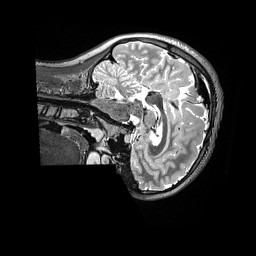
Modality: T2w
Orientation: sagittal
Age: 13
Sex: female
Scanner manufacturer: siemens
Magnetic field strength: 3 T
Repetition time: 3.2 s
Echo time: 0.564 s